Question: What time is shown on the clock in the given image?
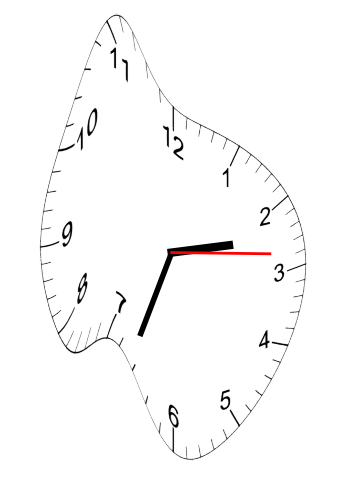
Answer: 02:33:14